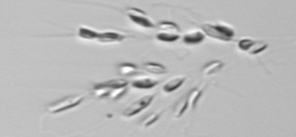
Label: Dinobryon